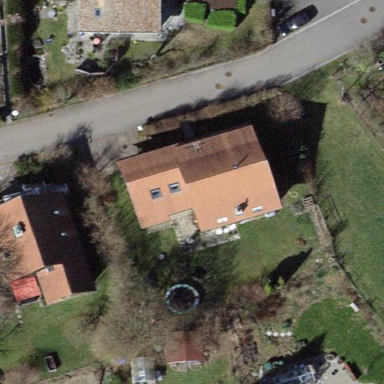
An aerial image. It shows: Detached building with gabled roof.